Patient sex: M
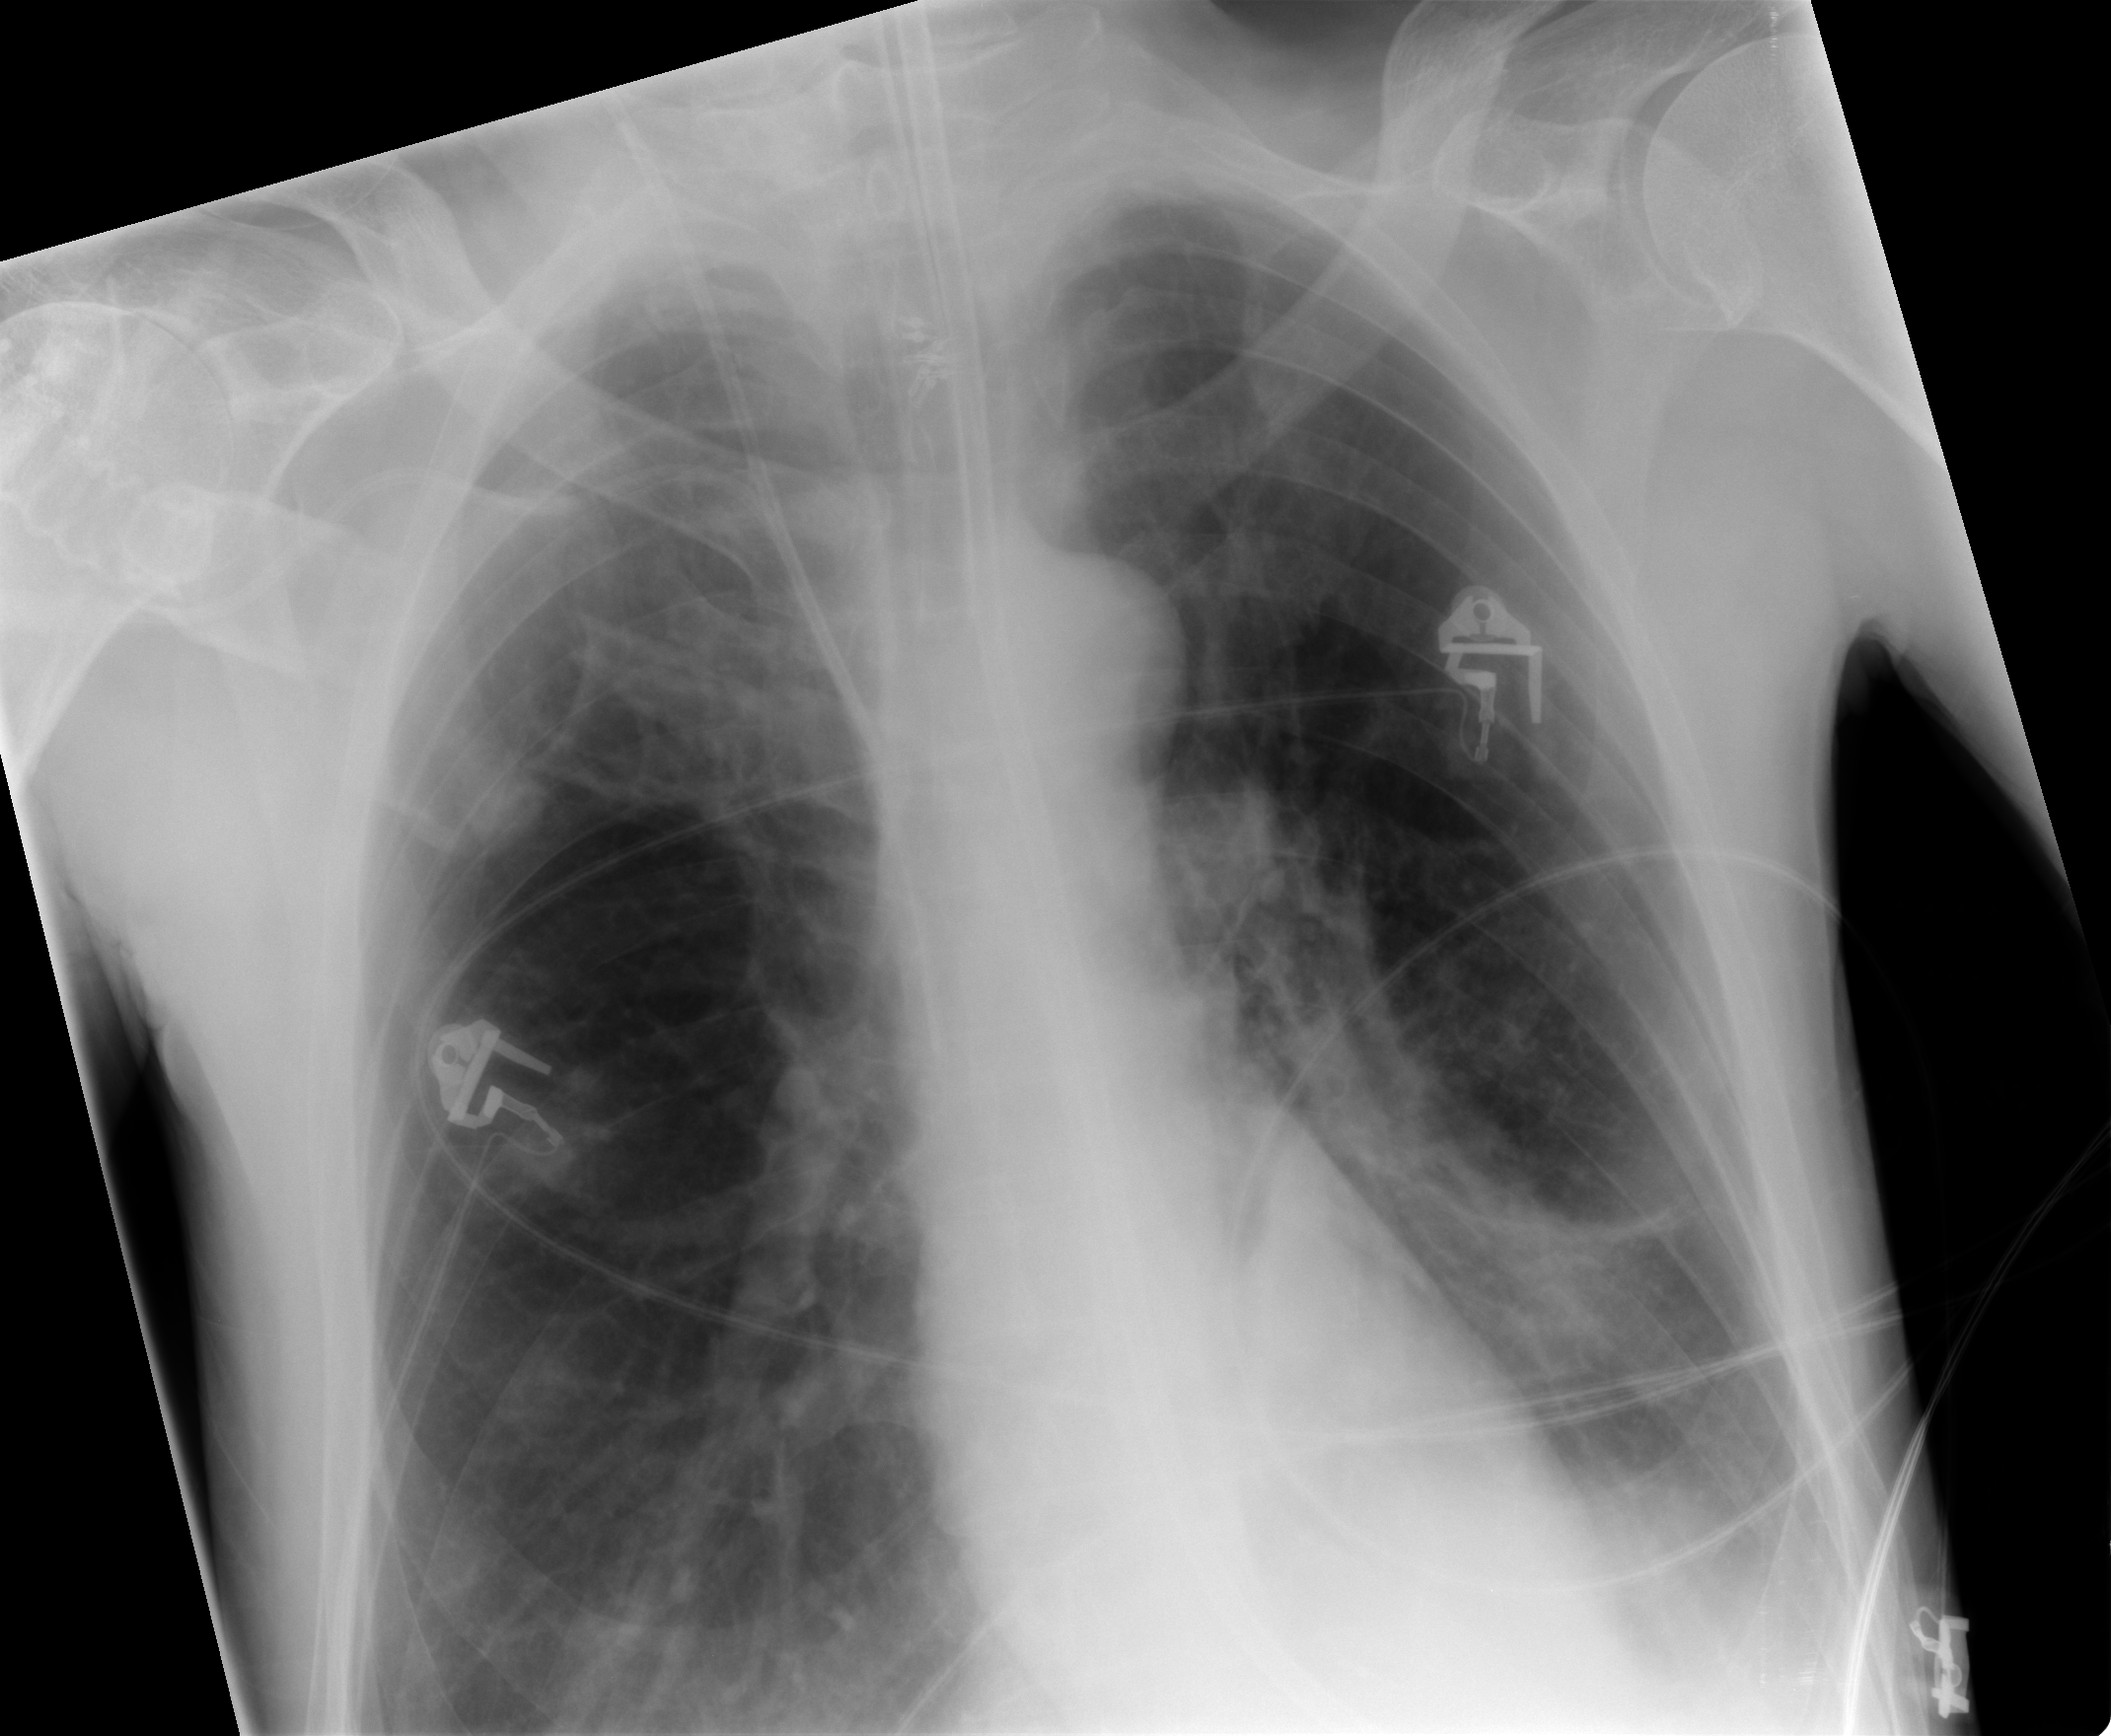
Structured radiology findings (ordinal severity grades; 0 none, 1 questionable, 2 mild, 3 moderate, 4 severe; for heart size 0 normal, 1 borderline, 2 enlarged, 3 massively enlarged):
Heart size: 0
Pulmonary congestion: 0
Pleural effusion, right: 0
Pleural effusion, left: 2
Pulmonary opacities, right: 2
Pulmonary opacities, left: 3
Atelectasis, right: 2
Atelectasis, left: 2